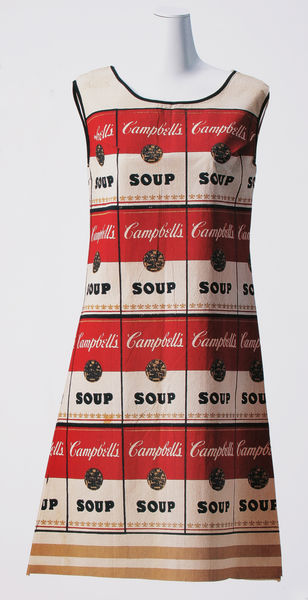
Titel: "Souper-Dress"-Papierkleid aus Vliesmaterial
Standort: Kyoto (Japan)
Institution: Kyoto Costume Institute
Schlagwörter: schatten, weiß, gelb, ausschnitt, braun, frau, hell, kleid, licht, orange, schwarz, rot, mode, muster, kragen, bild, gold, stoff, kreis, taille, japan, schrift, modell, modern, linien, amerika, werbung, essen, streifen, foto, fotografie, punkte, eng, dose, stern, linie, druck, druckgraphik, sterne, text, reklame, bekleidung, puppe, sommerkleid, korsett, suppe, usa, pop art, produkt, ärmellos, verpackung, kurzärmlig, fashion, modepuppe, dress, pop, andy, warhol, minikleid, amerikanisch, andy warhol, andzy, cambell', camoells, campbell, campbell' soup, campbells, campells, dosensuppe, etuikleid, marke, ready made, recycled, recycling, soup, spup, suppendose, tomatensuppe, vintage, werbunng